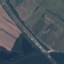
Label: Highway